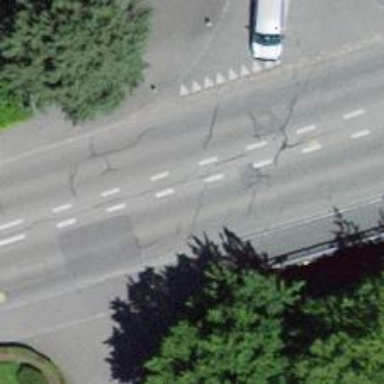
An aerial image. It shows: Secondary road with dedicated cycle lane.